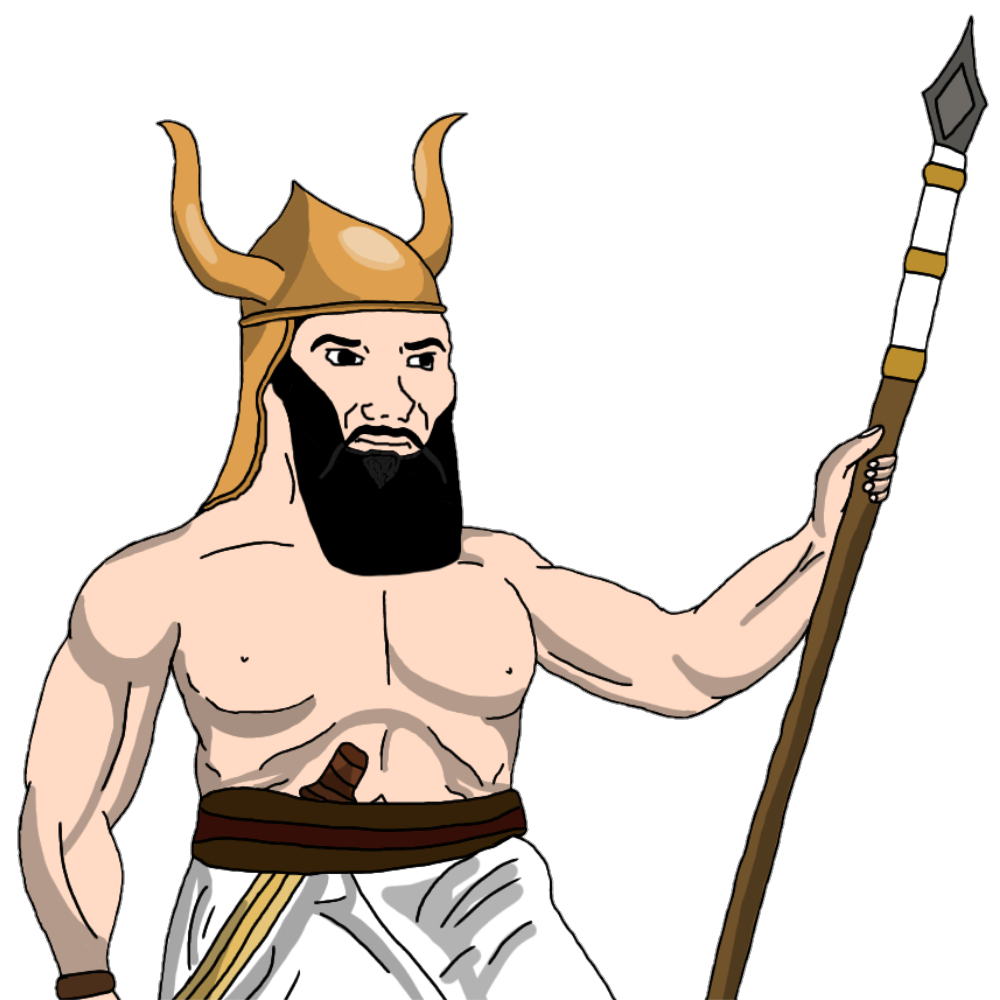
Label: 5_Stronkjak